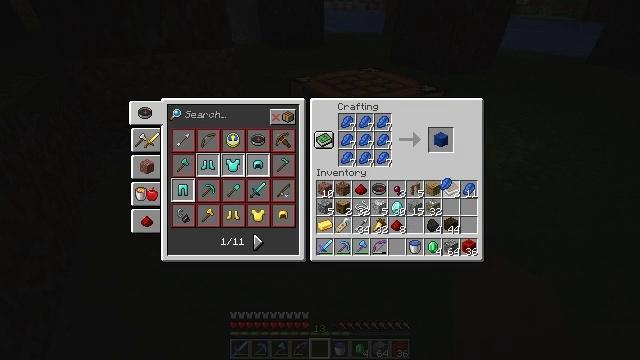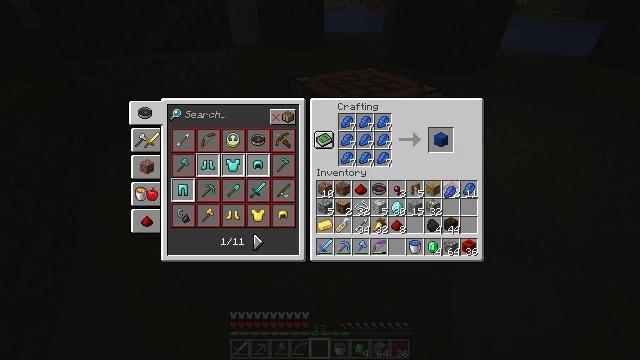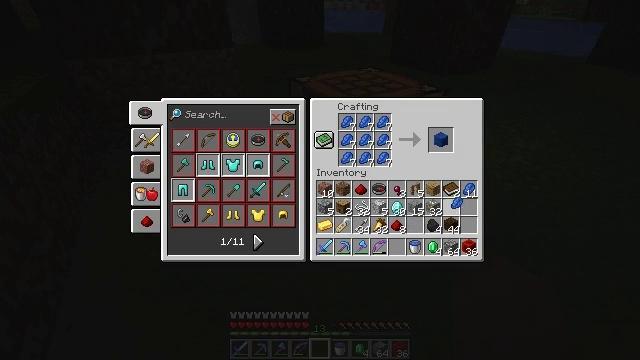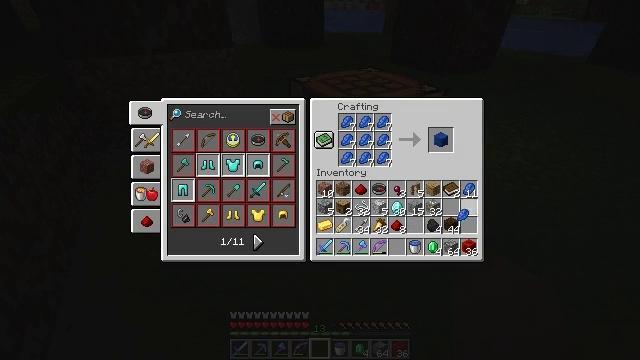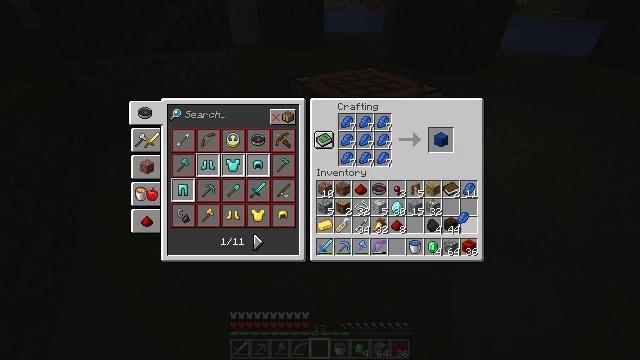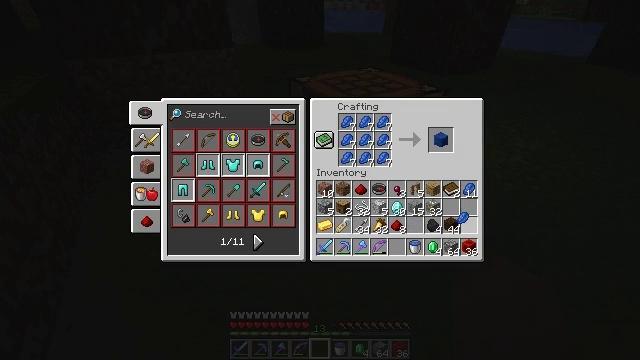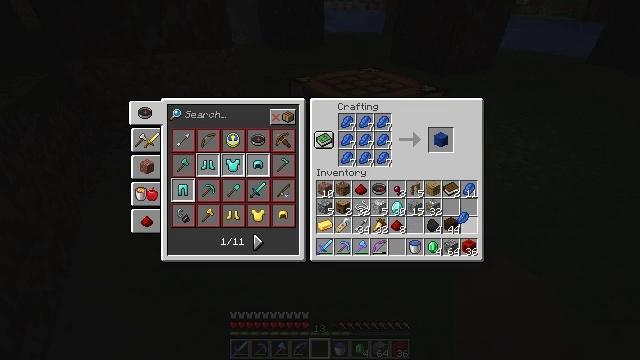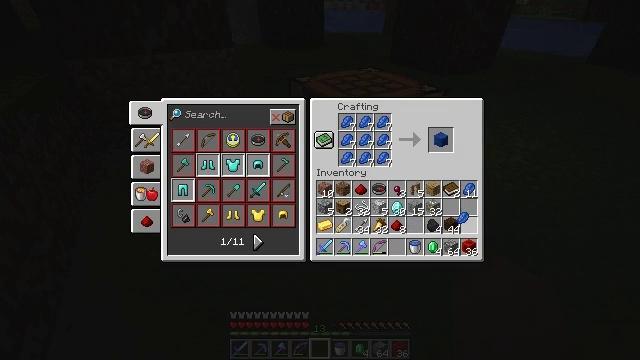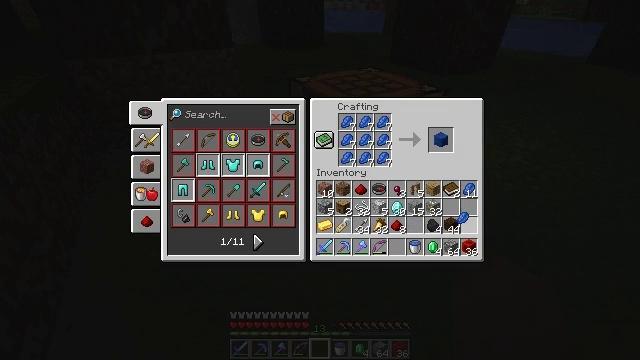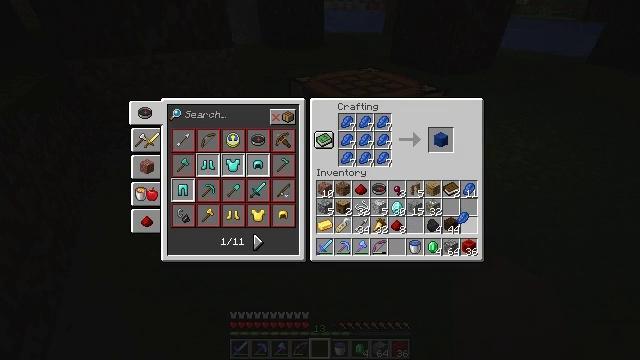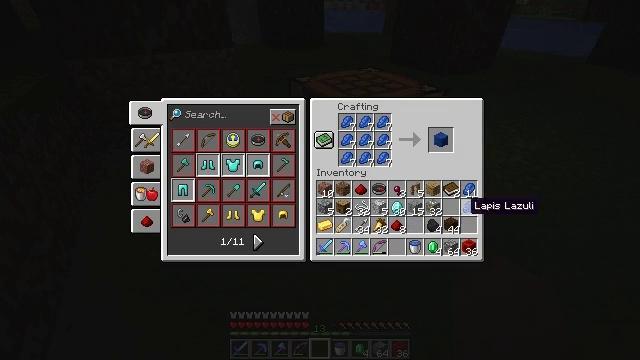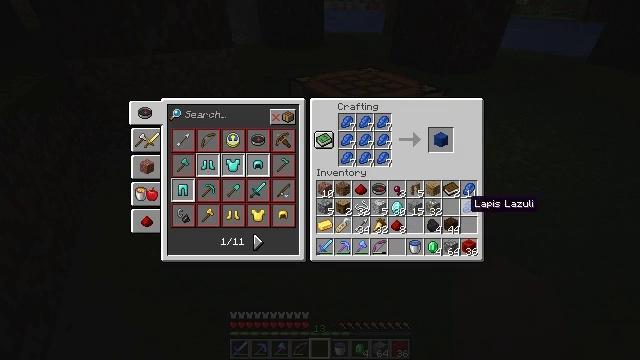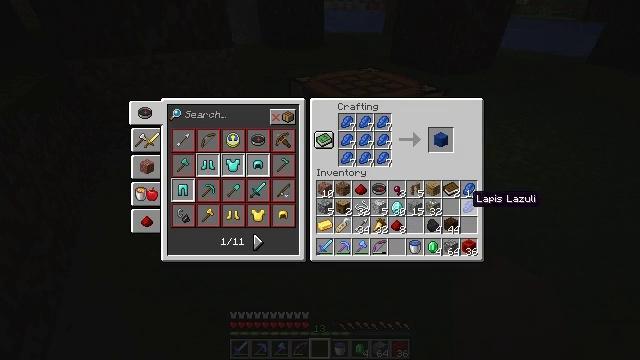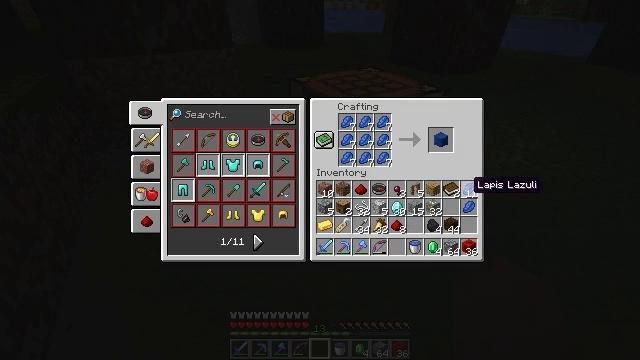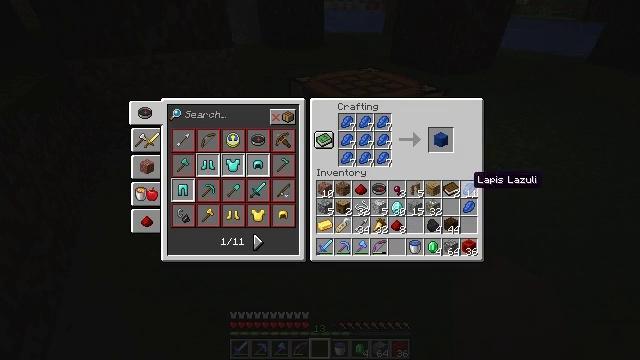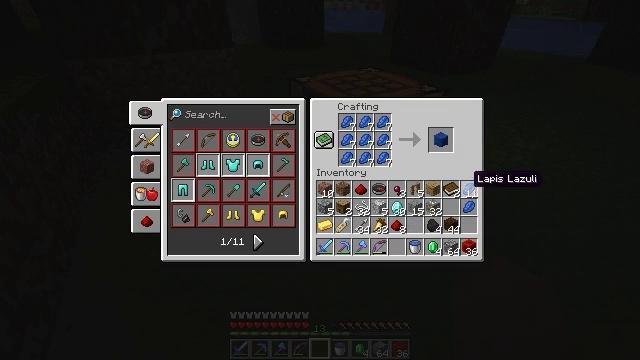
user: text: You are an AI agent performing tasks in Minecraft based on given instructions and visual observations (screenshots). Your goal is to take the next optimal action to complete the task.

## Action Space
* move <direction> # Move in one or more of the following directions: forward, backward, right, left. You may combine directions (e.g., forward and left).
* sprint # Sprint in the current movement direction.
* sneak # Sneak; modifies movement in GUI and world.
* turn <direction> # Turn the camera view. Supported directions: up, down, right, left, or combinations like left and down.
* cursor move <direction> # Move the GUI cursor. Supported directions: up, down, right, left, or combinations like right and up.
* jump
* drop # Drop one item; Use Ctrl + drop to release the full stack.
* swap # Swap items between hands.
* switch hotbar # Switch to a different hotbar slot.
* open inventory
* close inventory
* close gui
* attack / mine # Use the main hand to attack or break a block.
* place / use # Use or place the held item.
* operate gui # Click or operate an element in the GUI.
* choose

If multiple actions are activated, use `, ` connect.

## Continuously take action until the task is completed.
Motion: motion action
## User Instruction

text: Take lapis lazuli to craft a lapis block.
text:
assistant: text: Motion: cursor move down
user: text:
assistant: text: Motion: cursor move right and down
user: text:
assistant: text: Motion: cursor move down
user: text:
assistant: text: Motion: no_op
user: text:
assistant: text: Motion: no_op
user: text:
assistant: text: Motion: no_op
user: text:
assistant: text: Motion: operate gui
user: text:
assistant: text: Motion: operate gui
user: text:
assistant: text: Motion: operate gui
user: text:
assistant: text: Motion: no_op
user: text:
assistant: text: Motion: no_op
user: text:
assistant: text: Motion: no_op
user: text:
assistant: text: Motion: cursor move up
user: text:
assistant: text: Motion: no_op
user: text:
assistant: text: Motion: no_op
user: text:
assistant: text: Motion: operate gui
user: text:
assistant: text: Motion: operate gui
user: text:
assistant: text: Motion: operate gui
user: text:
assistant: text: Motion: cursor move left and up
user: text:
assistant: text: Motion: cursor move left and up
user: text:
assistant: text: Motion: cursor move left and up
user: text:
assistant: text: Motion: cursor move left and up
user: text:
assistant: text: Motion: no_op
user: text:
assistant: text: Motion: no_op
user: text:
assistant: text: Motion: no_op
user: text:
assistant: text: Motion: no_op
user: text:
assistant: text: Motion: no_op
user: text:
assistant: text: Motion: operate gui
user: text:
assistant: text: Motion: operate gui
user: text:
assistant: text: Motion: operate gui